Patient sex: F
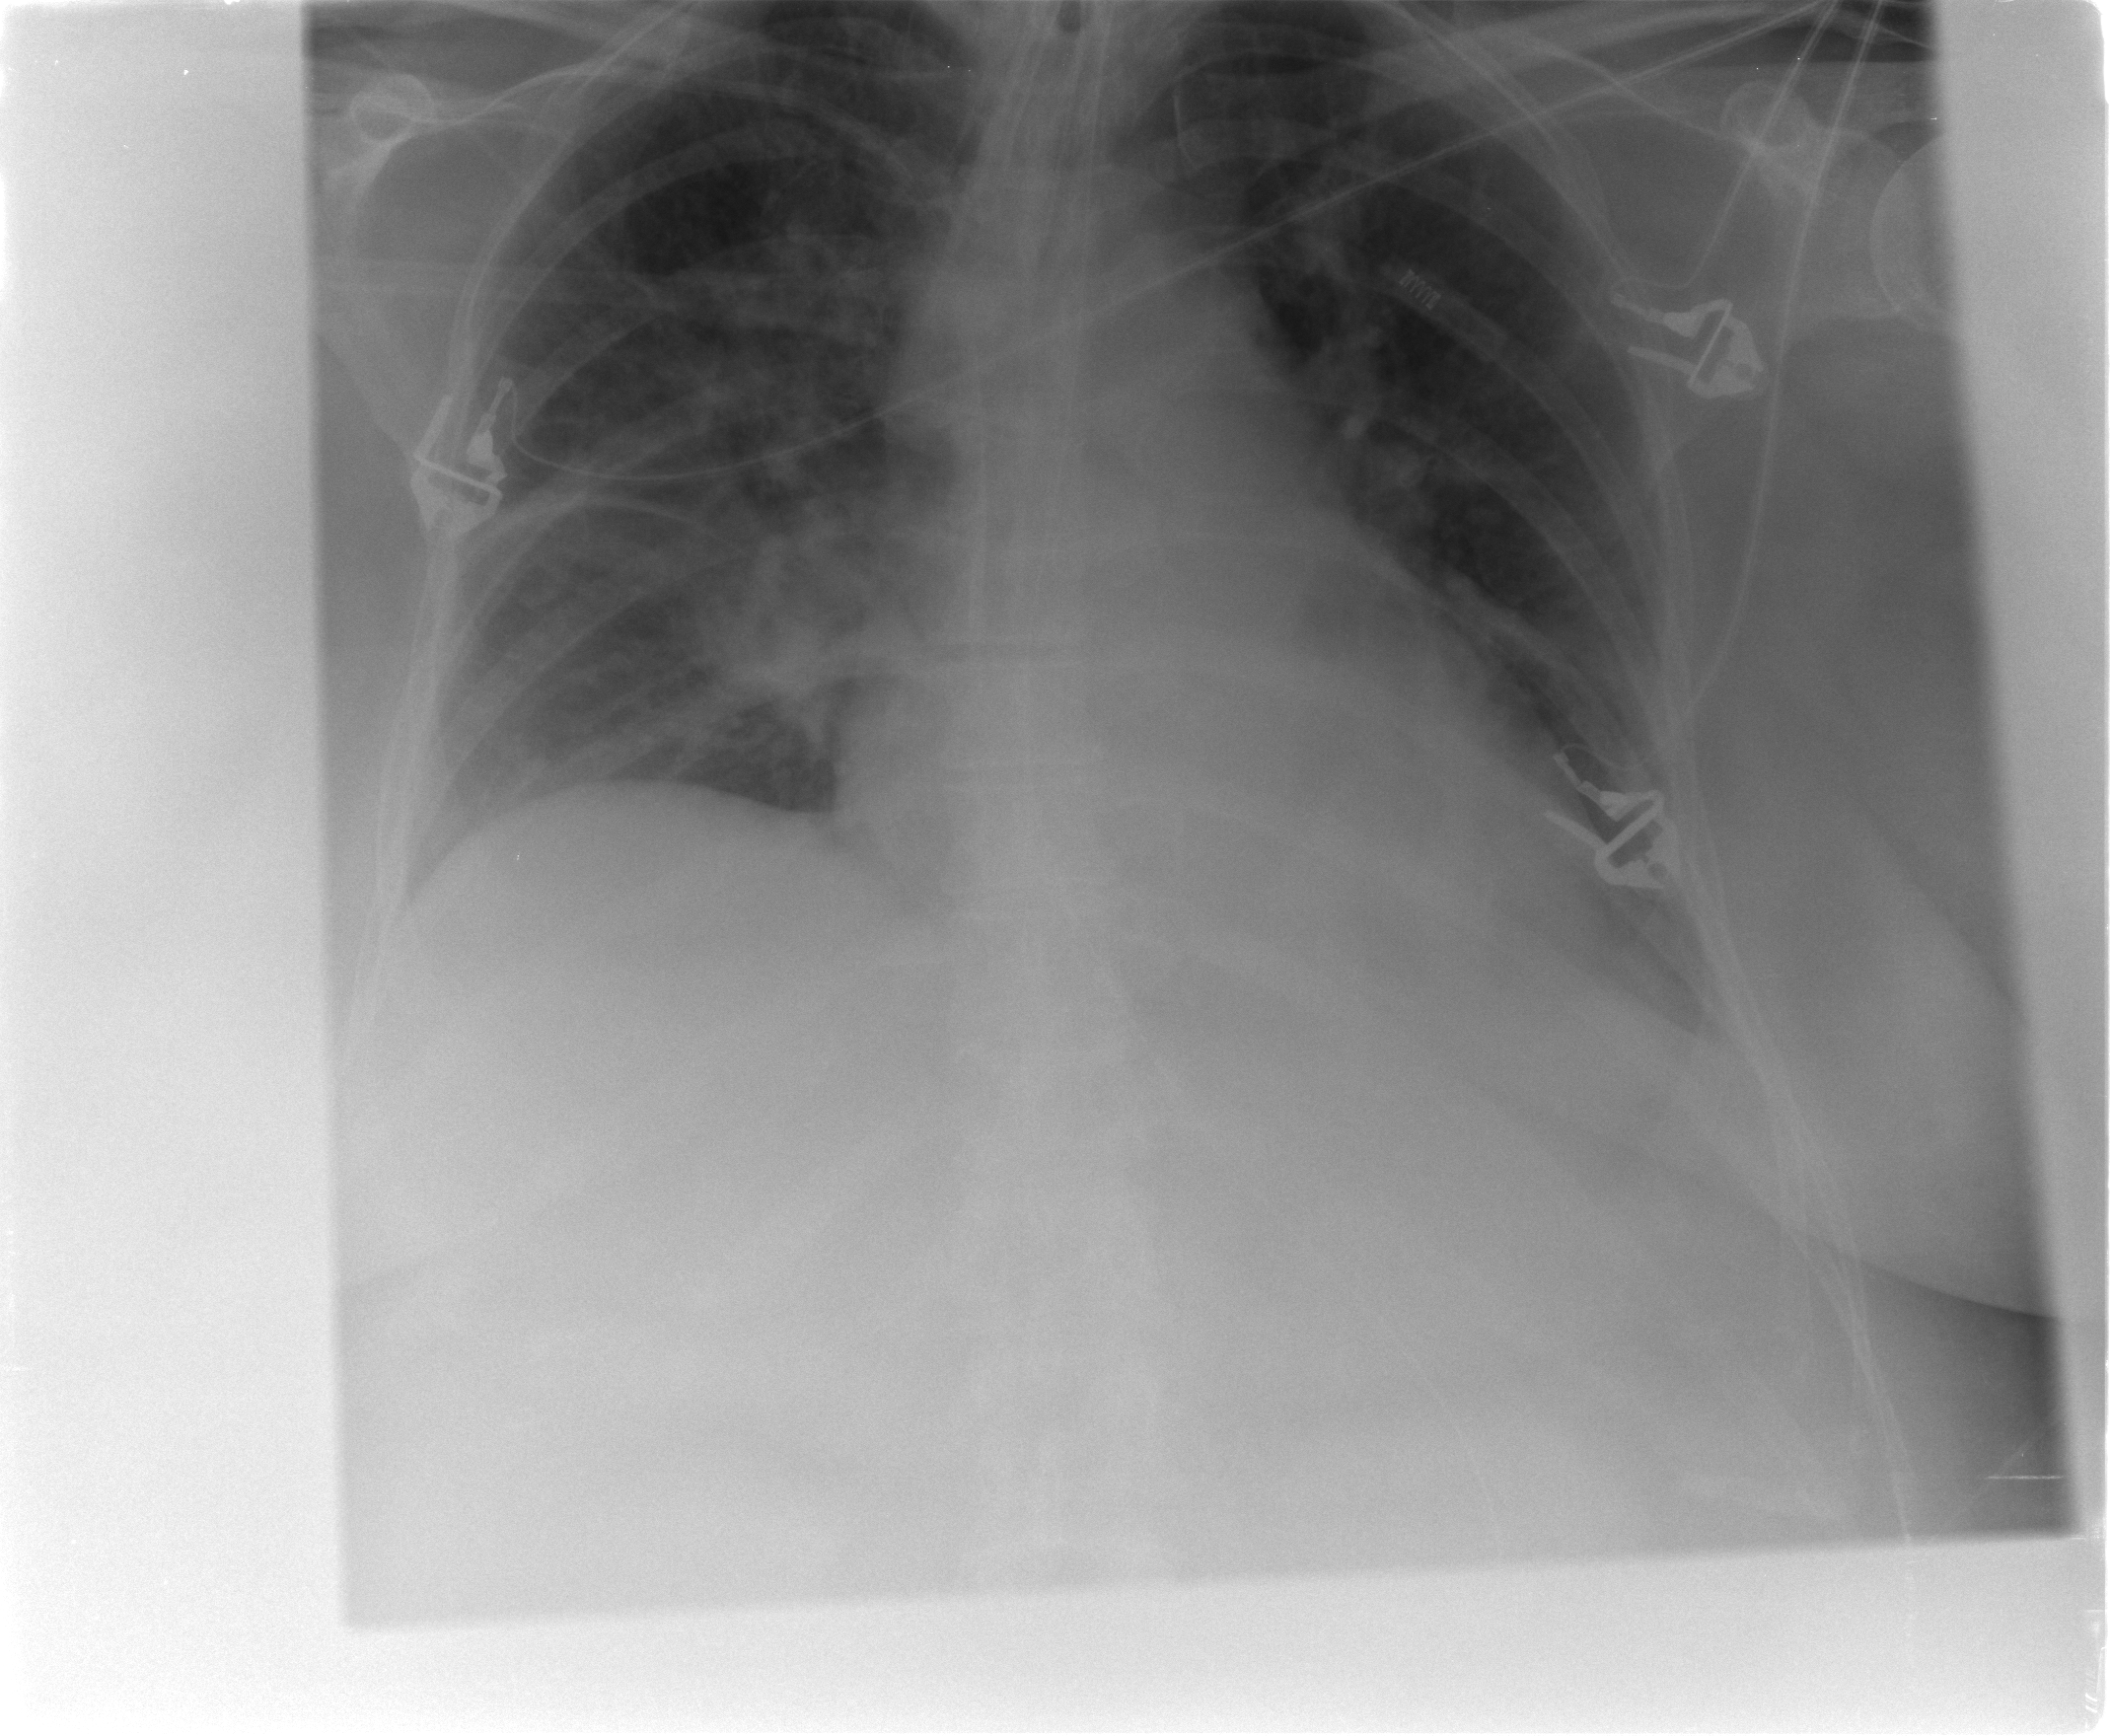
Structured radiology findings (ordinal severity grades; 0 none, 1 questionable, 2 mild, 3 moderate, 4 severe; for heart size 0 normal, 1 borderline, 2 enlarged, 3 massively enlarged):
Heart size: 1
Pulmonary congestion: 2
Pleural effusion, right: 2
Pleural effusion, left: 2
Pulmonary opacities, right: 3
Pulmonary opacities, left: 1
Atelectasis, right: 2
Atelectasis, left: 2